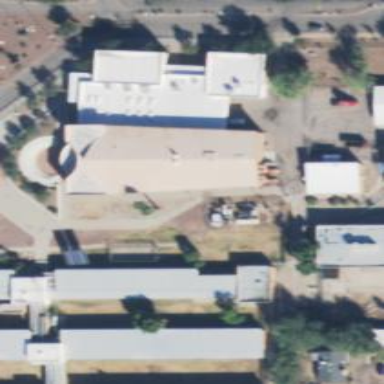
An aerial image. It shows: School building.